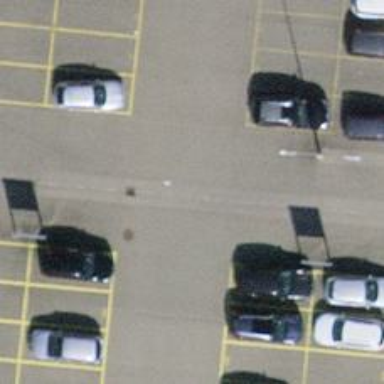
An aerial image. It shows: Parking aisle designated as service road.